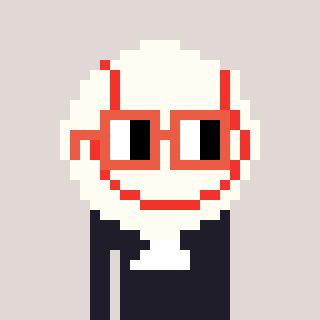
a pixel art character with square orange glasses, a baseball ball-shaped head and a grayscale-colored body on a warm background